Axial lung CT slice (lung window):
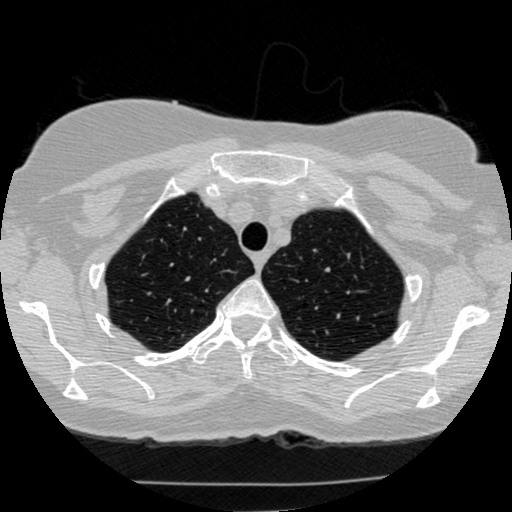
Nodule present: no